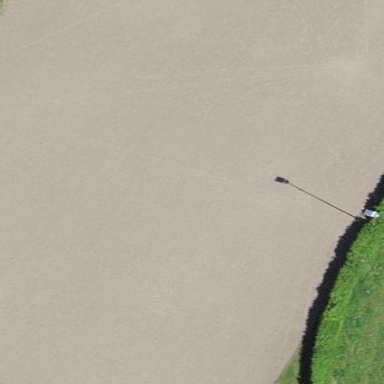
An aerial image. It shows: Sand soccer pitch for leisure and sports activities.